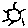
Label: sun